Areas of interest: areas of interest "Library"
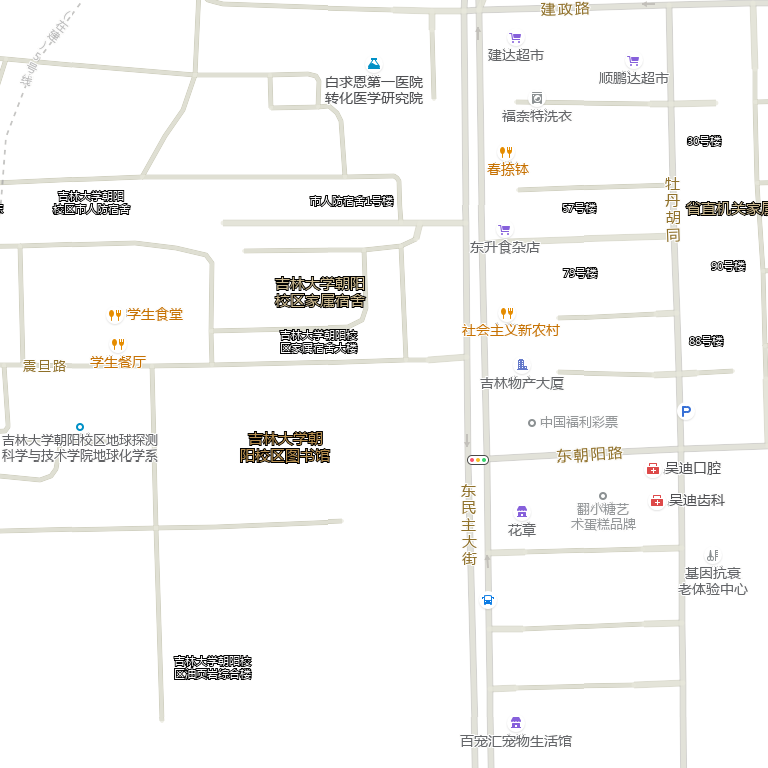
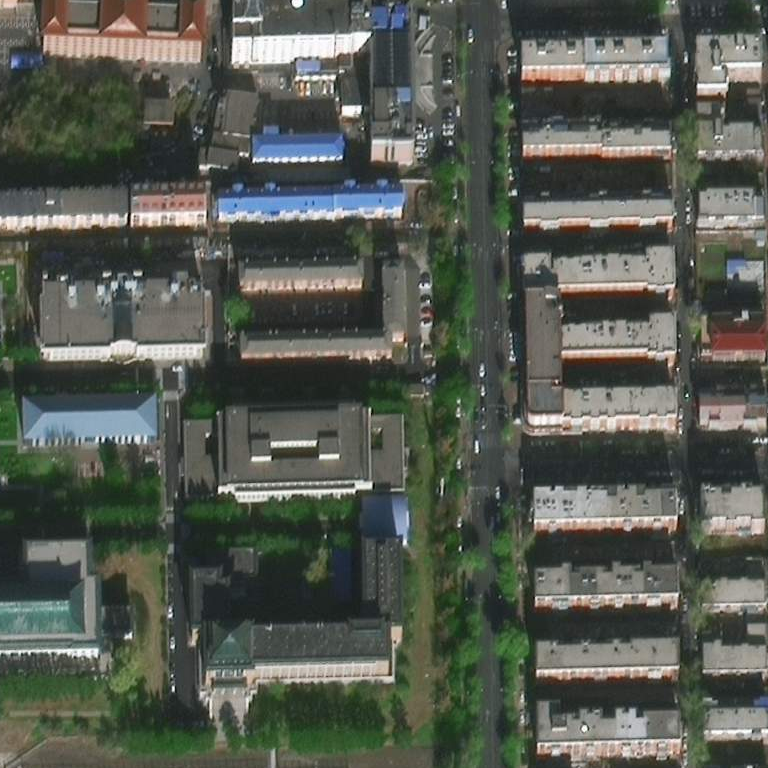